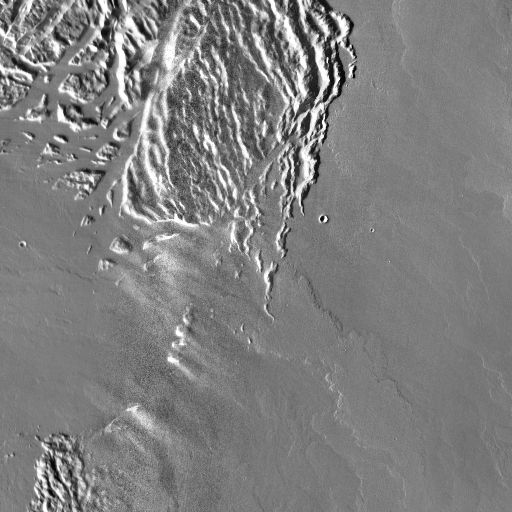
Crater classes present: Background, Other